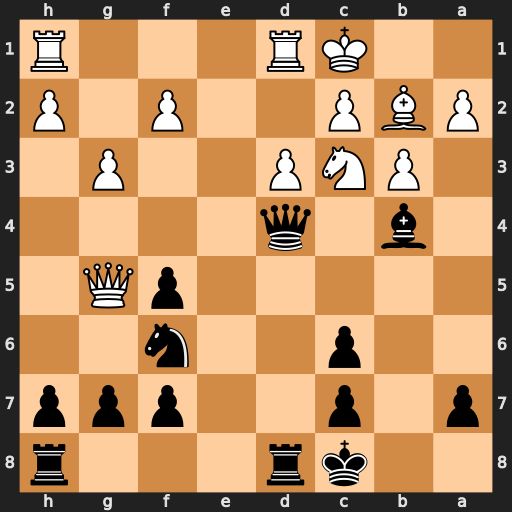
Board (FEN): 2kr3r/p1p2ppp/2p2n2/5pQ1/1b1q4/1PNP2P1/PBP2P1P/2KR3R
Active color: b
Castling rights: -
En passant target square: -
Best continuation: Bxc3 Bxc3 Qxc3